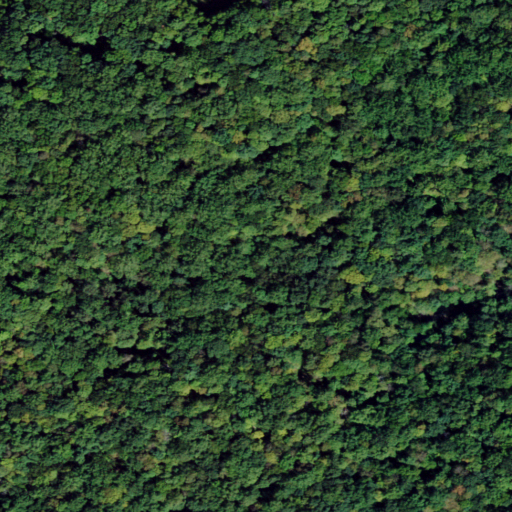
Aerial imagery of mountain in New Jersey named High Rocks containing deciduous forest and pasture